Question: I want to change the Color before
'''
$"Abteilung { _name}
'''
to like Red and then change it back to some other color
My code for that part.
'''
public string AsString()
{
return
$"{Console.ForegroundColor = ConsoleColor.Red}" +
$"Abteilung { _name}
" +
$"{Console.ForegroundColor = ConsoleColor.Blue}" +
$"Flaeche {_flaeche} m2
" +
$"Abteilungsleiter {_abteilungsleiter.Vorname} {_abteilungsleiter.Nachname}
" +
$"Angestellte {angestellte}
" +
$"Artikel {ausgabeArtikel}
";
}
'''
Its changing the Color but for all text and it does this:
I dont want like RedAbteilung and BlueFlaeche

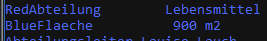
Answer: > $"{Console.ForegroundColor = ConsoleColor.Red}"
While it might be legal to perform an assignment of console color inside an interpolation break, it perhaps isn't what you want because the assignment returns the value assigned which will then be captured into the String and printed. You need to split your statements up:
'''
Console.ForegroundColor = ConsoleColor.Red;
Console.Write("this is red");
Console.ForegroundColor = ConsoleColor.Blue;
Console.Write(" and this is blue");
'''
If you're looking for some dynamism to this,perhaps like Rufus commented:
'''
var msgs = new List<(ConsoleColor C, string S)>();
msgs.Add((ConsoleColor.Red, "it's red"));
msgs.Add((ConsoleColor.Blue, "it's blue"));
'''
Then later
'''
foreach(var msg in msgs){
Console.ForegroundColor = msg.C;
Console.Write(msg.S);
}
'''
I also linked something of a duplicate in the comments, if you're looking for a way to print e.g. 'Console.Write("it's red!it's blue!")' - there is some p/invoke work to do first. Perhaps some library that already does this would suit you..